Interaction volume radius: 5 \u00c5
Interaction volume height: 25 \u00c5
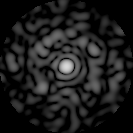
Disorder parameter: 0.8227